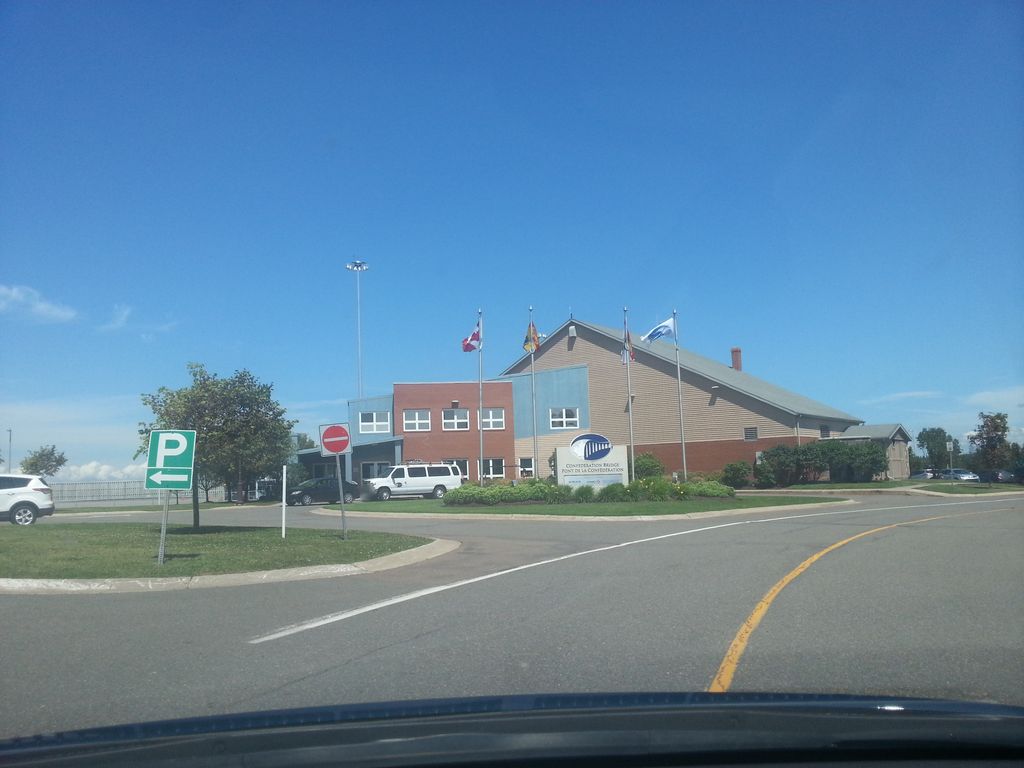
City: charlottetown